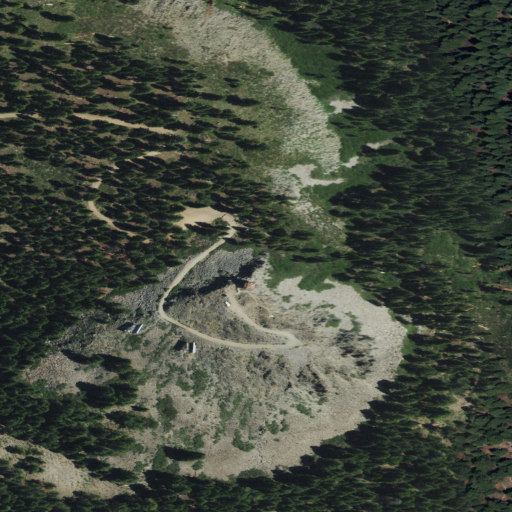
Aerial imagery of mountain in California named Smith Peak containing evergreen forest and shrub